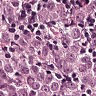
Metastatic tissue present: yes